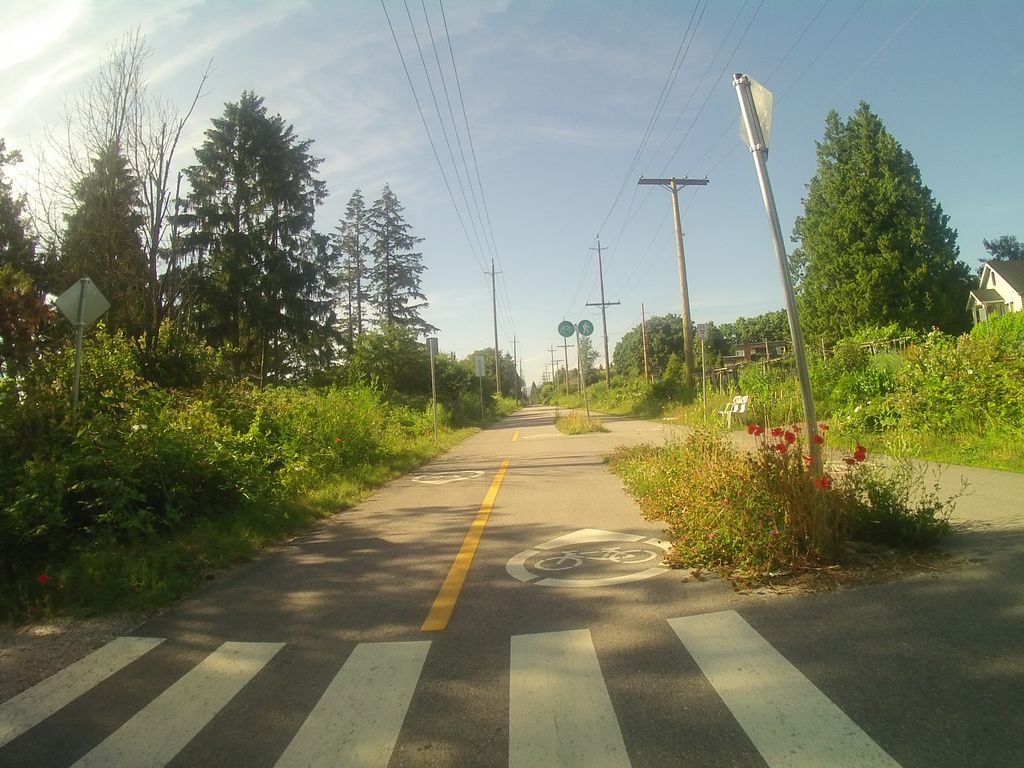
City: vancouver